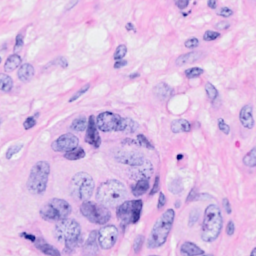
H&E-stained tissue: Breast